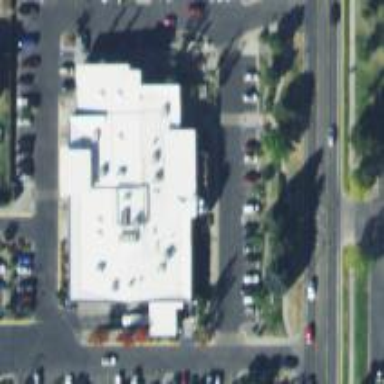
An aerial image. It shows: Supermarket.